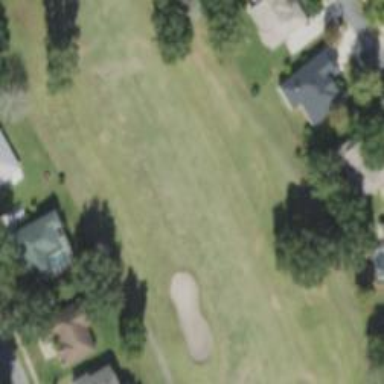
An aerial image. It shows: View of golf hole.